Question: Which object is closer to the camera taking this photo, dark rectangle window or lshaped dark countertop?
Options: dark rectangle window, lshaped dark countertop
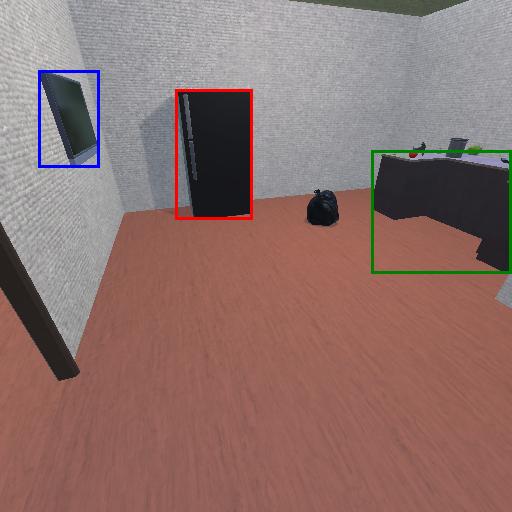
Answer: dark rectangle window